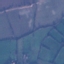
Land use / land cover: Pasture